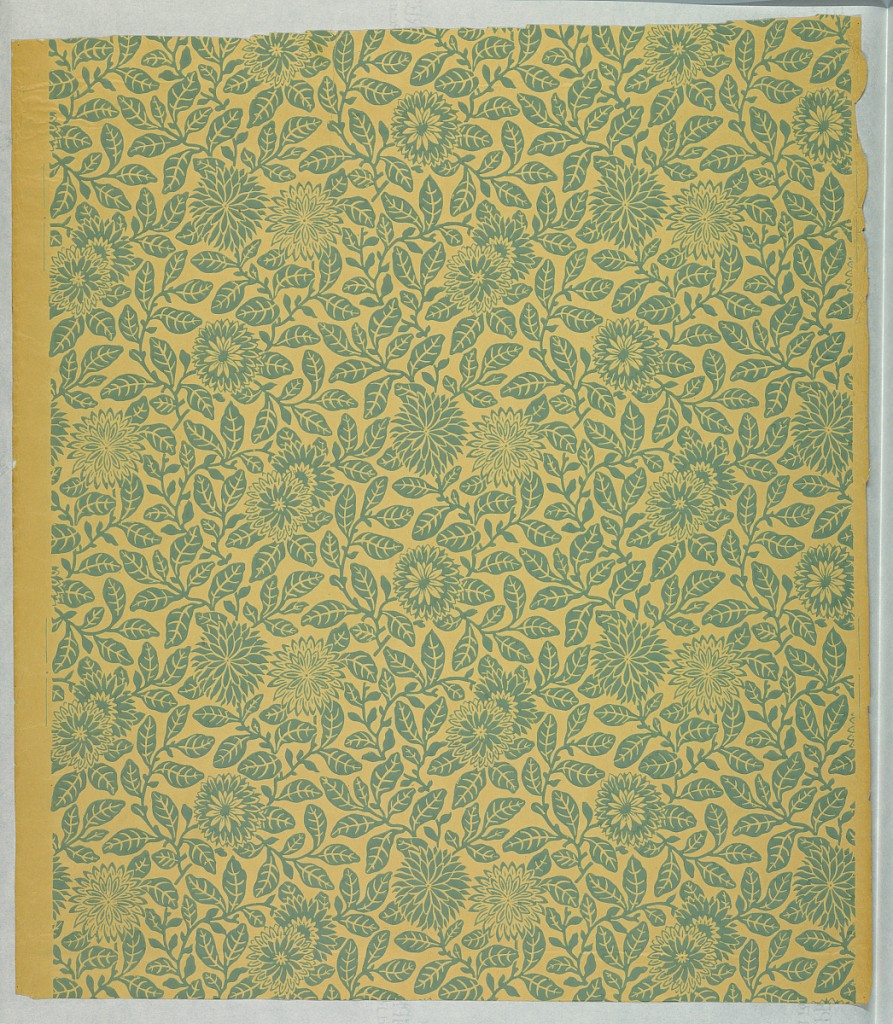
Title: Sidewall
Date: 1880–1900
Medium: Machine-printed on ungrounded paper
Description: Small-scale pattern of chrysanthemums and foliage printed in one flat tone of green-blue.